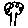
Label: tree